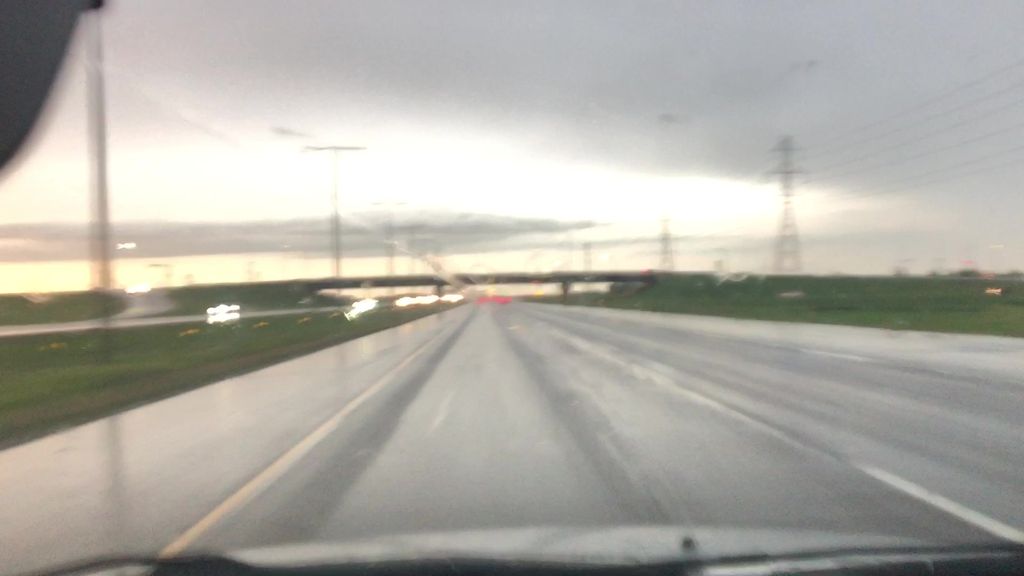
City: edmonton